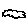
Label: cloud